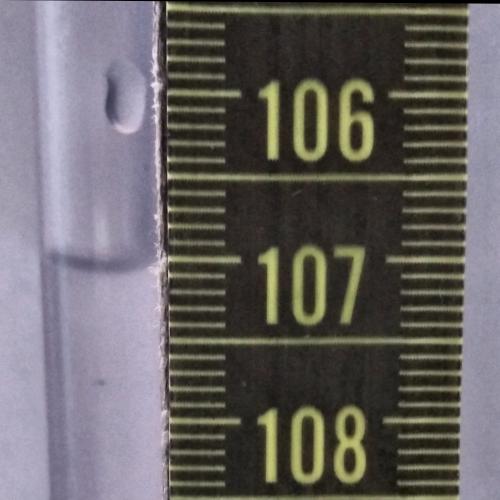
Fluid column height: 107.0 cm